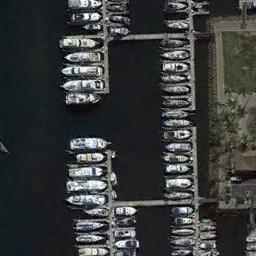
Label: harbor